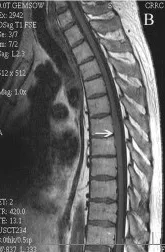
The second MRI images of the thoracic spine. B) Sagittal T1-weighted MRI image shows an isointense lesion expanding the cord at the T6-7 spinal level.
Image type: radiology (mri)